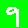
Digit: 9